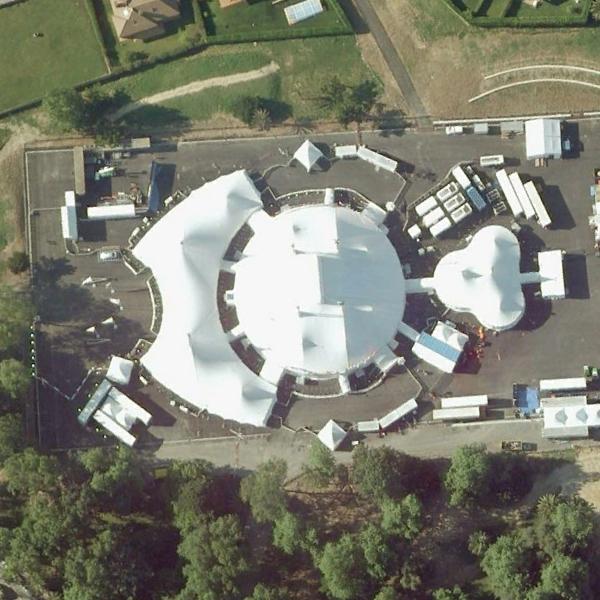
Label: Center